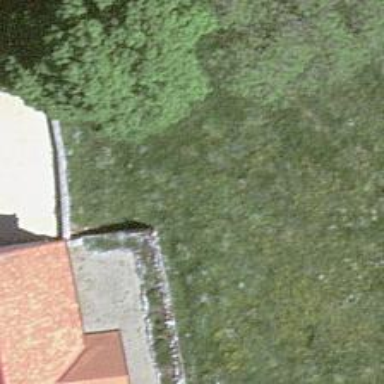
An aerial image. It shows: Wall is shown in the image.